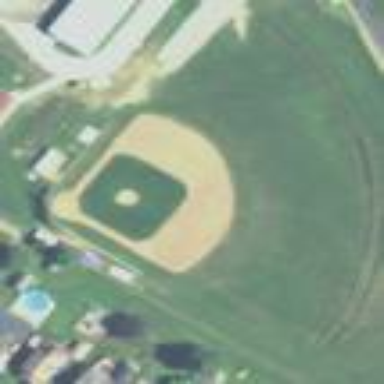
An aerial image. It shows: Baseball pitch for leisure land activities.